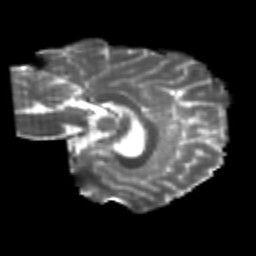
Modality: T2w
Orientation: sagittal
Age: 21
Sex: female
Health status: healthy
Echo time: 0.074 s